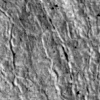
Atmospheric dust classification: not_dusty